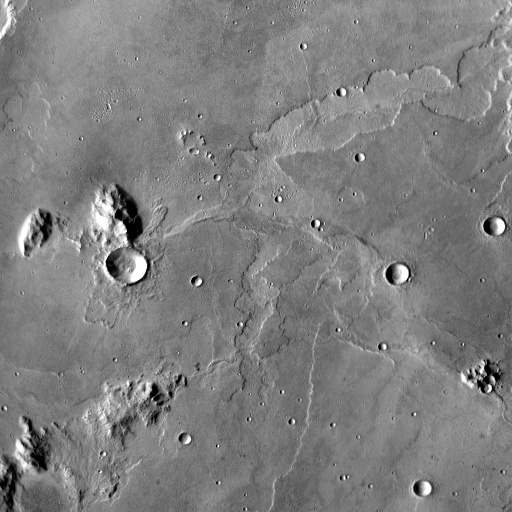
Crater classes present: Background, Other, Secondary